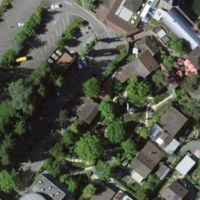
EUNIS habitat code: 54
Species observed at this site:
Corvus corone
Cyanistes caeruleus
Turdus philomelos
Anas platyrhynchos
Sturnus vulgaris
Emberiza citrinella
Troglodytes troglodytes
Dendrocopos major
Corvus frugilegus
Fringilla coelebs
Passer domesticus
Silene dioica
Sylvia atricapilla
Passer montanus
Turdus merula
Carduelis carduelis
Columba palumbus
Phylloscopus collybita
Larus michahellis
Alauda arvensis
Parus major
Erithacus rubecula
Milvus migrans
Milvus milvus
Pica pica
Phoenicurus ochruros
Ciconia ciconia
Cotinus coggygria
Picus viridis
Motacilla alba